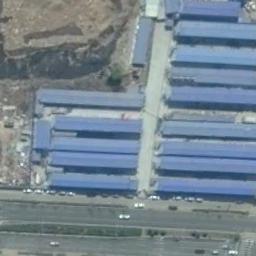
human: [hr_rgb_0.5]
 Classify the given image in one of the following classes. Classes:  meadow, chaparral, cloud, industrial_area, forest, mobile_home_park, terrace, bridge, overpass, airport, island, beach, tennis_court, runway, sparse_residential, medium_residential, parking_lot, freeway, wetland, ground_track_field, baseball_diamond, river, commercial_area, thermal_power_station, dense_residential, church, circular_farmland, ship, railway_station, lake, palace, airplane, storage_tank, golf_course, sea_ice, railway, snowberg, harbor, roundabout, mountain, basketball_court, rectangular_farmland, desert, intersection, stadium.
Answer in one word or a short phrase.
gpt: industrial_area